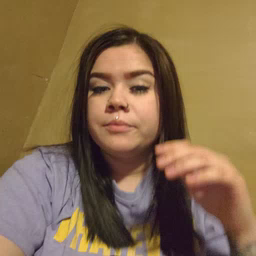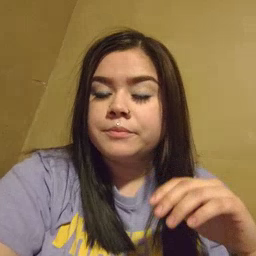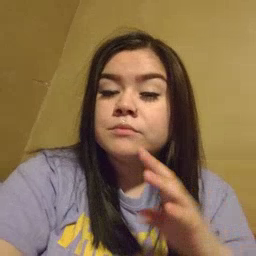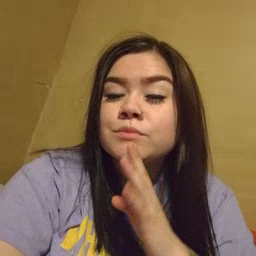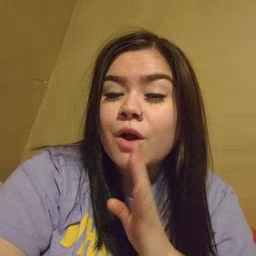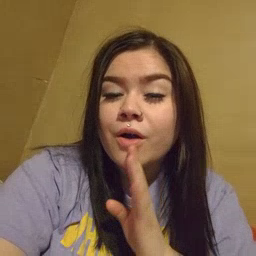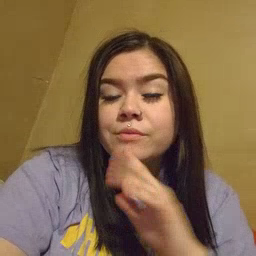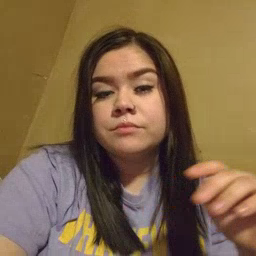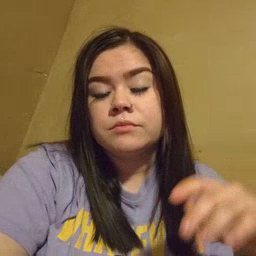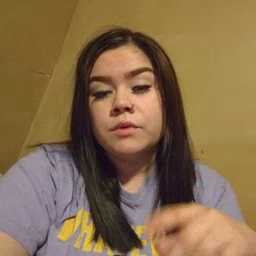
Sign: talk